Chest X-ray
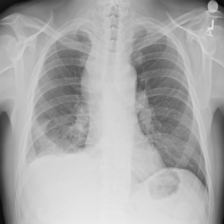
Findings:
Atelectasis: negative
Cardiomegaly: negative
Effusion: negative
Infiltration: negative
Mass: negative
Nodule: negative
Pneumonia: negative
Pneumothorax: negative
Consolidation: negative
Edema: negative
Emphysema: negative
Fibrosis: negative
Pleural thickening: negative
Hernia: negative